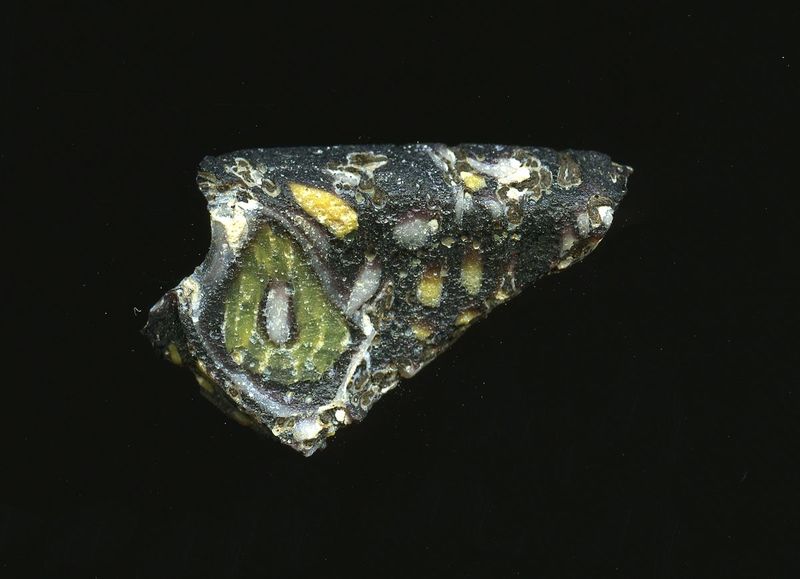
Titel: Fragment eines Gefäßes
Standort: Hamburg
Institution: Museum für Kunst und Gewerbe Hamburg
Schlagwörter: glas, antike, technik, kaiserzeit, aufbewahrung, blumenornamente, schankgeschirr, gefäß, behälter, frühe kaiserzeit, prinzipat, römische, millefiori, mittlere, späte